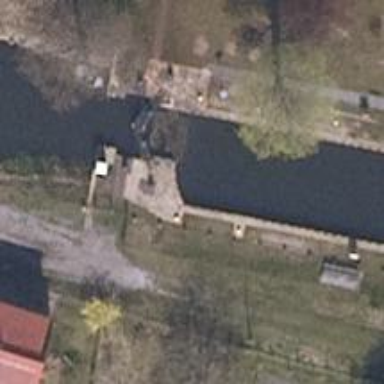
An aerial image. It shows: Lock gate along waterway.